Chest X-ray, PA view. Patient: 19 years old, sex M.
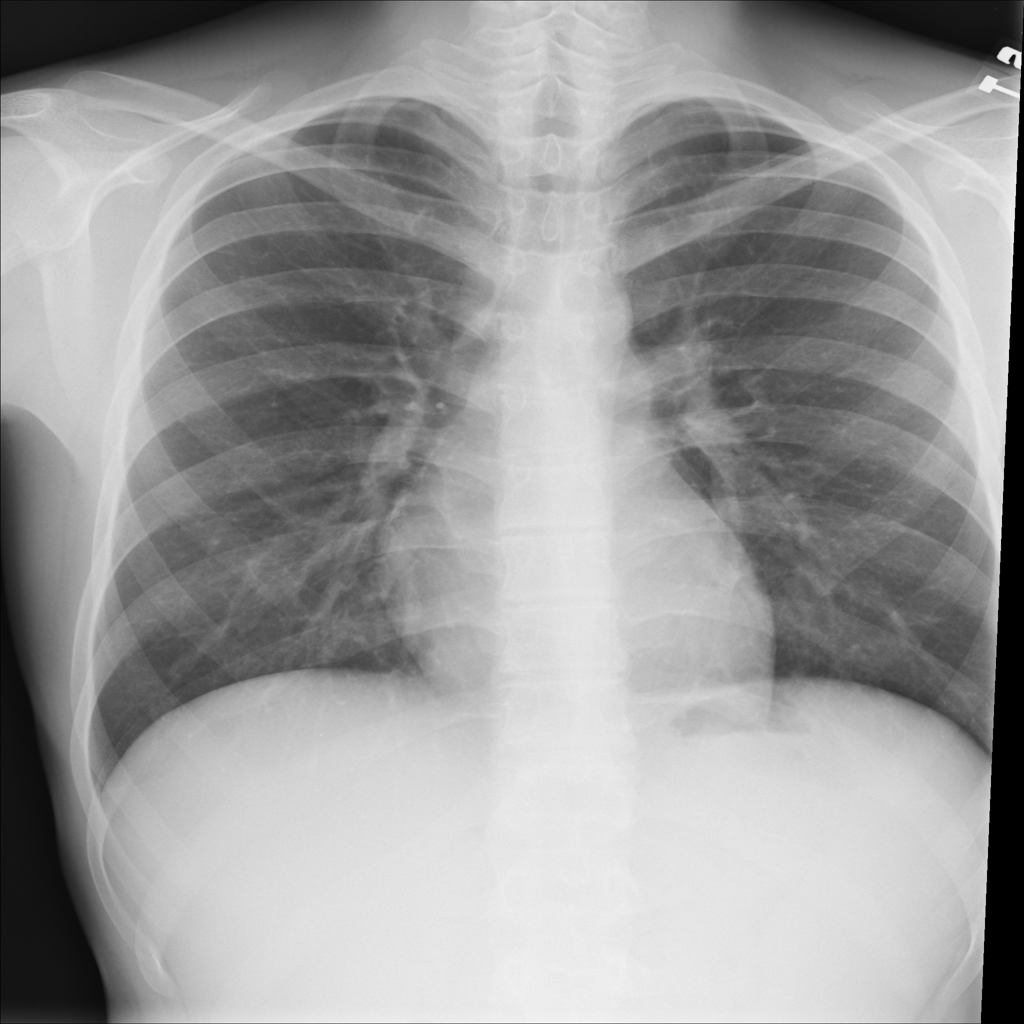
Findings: No Finding